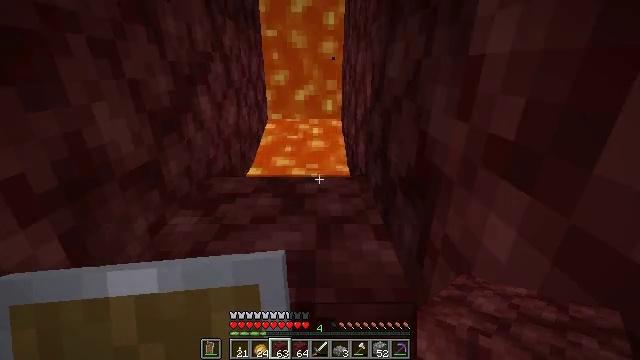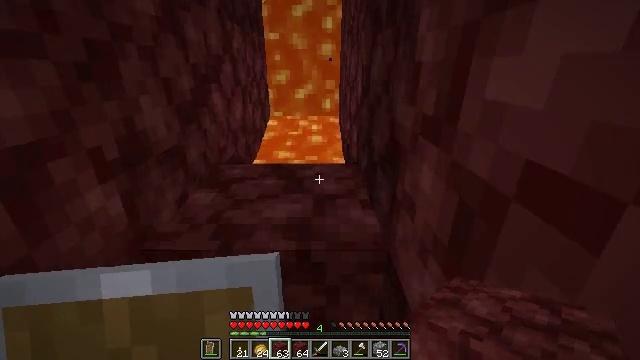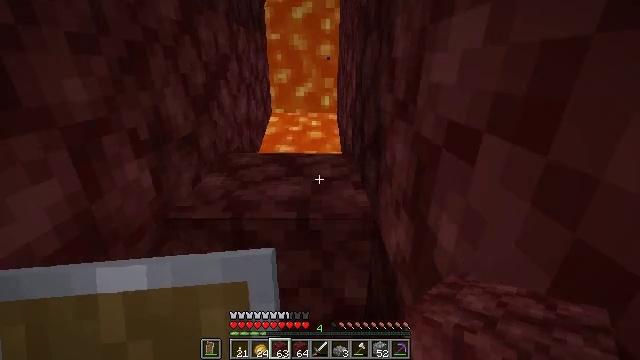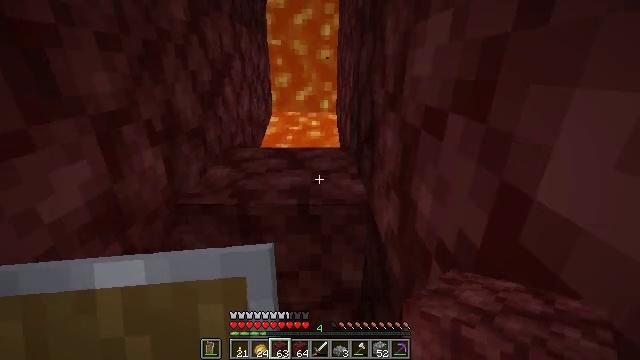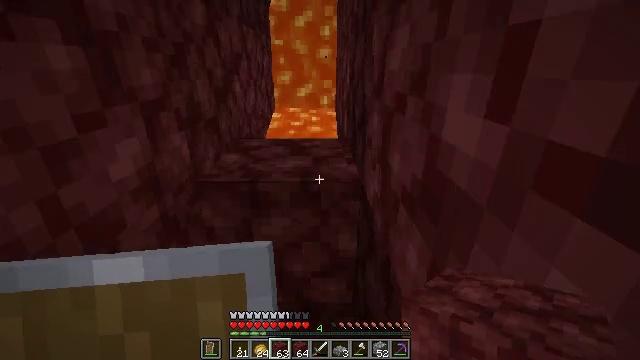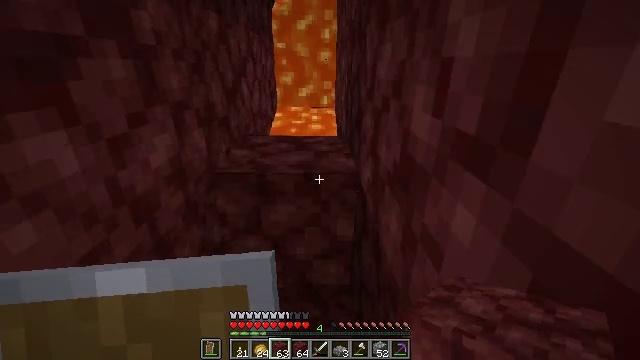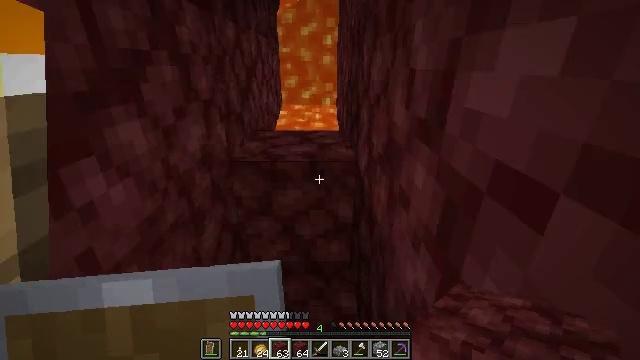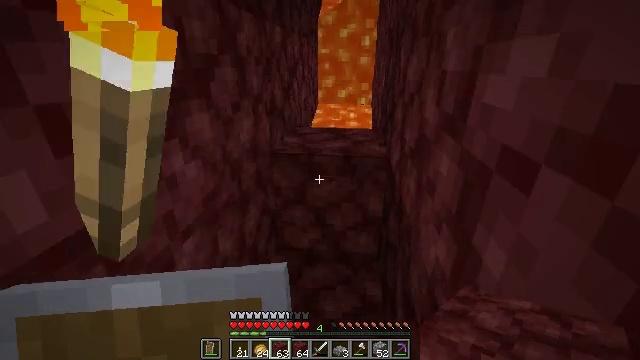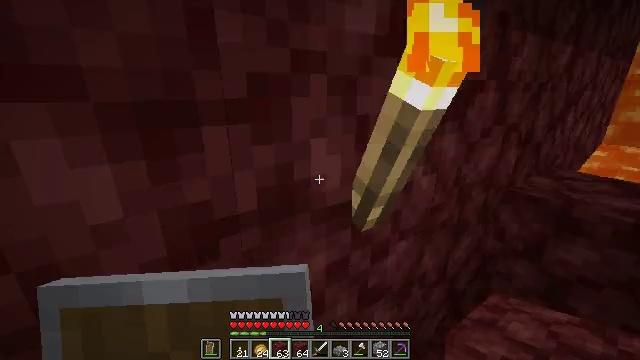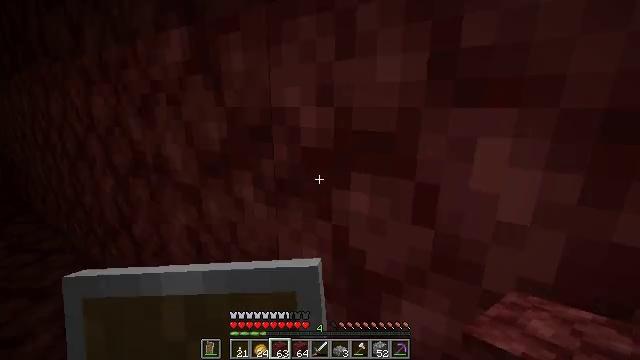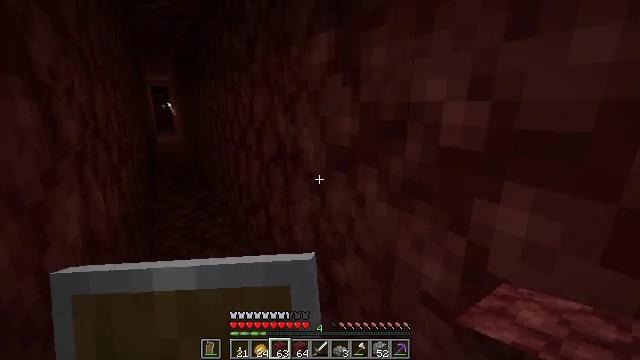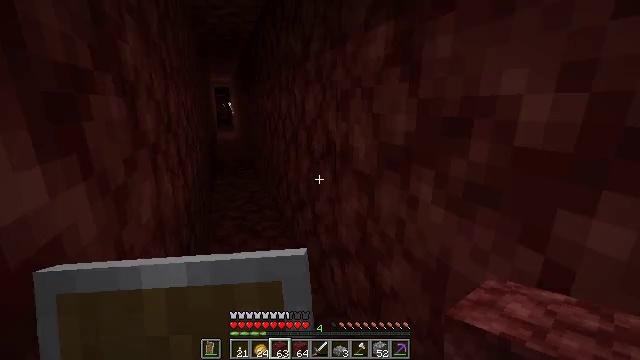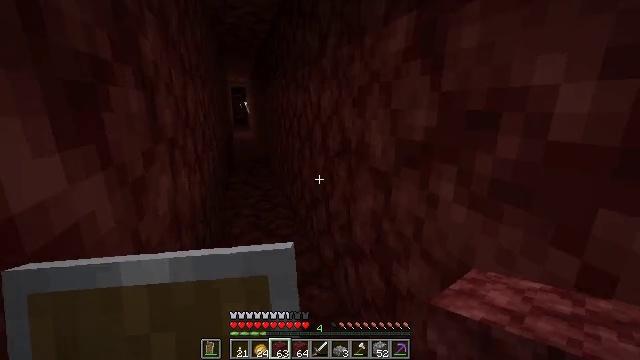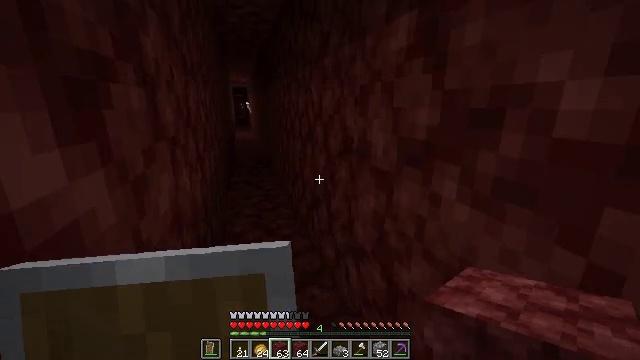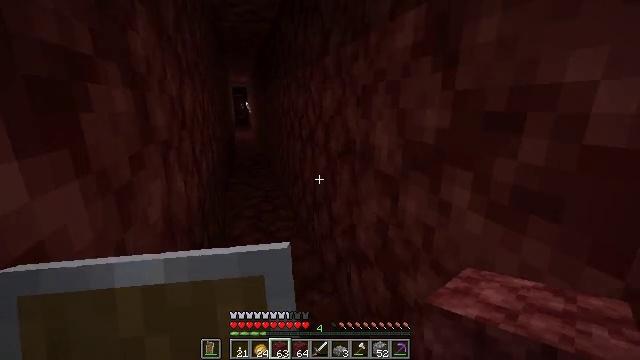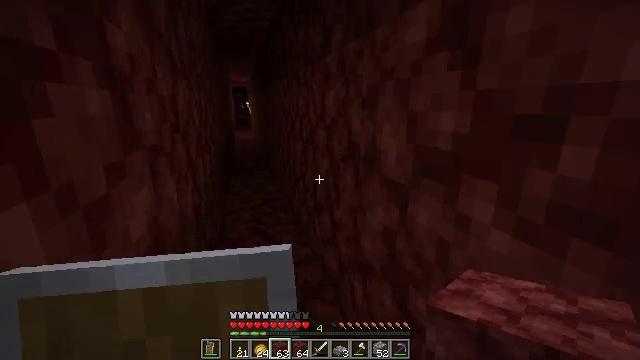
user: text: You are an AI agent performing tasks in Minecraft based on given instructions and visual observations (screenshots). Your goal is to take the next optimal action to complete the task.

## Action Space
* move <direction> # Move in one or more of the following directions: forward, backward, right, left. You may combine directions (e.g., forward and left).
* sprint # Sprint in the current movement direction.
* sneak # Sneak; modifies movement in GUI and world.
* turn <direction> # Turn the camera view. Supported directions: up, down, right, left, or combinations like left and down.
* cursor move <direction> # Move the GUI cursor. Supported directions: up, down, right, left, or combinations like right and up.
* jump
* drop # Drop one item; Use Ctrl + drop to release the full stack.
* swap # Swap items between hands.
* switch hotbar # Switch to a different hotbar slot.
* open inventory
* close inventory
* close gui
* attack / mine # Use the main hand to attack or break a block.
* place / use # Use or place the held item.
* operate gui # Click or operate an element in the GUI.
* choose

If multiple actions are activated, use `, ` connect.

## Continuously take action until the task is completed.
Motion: motion action
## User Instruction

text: Mine nether quartz ore in the Nether.
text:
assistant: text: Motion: move back
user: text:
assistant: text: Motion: move back
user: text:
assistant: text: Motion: move back
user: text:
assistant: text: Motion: move back
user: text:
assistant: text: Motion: move back
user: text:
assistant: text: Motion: move back
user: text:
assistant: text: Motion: move back, turn left
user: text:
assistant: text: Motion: turn left and up
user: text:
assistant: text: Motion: turn left and up
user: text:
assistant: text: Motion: turn left
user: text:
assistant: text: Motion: turn left
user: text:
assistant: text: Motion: turn left
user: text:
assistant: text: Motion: no_op
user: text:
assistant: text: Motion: move forward
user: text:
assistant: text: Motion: move forward
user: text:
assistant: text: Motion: move forward
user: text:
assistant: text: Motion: move forward, turn left and up
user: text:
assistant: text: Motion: move forward, turn left and up
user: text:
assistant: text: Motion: move forward, turn left
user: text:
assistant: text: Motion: move forward
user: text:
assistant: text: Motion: move forward
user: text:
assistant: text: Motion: move forward
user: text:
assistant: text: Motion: no_op
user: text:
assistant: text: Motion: no_op
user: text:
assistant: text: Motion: no_op
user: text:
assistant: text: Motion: no_op
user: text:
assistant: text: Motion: move forward, turn left
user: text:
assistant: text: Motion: move forward, turn left
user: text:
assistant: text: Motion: move forward
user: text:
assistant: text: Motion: no_op